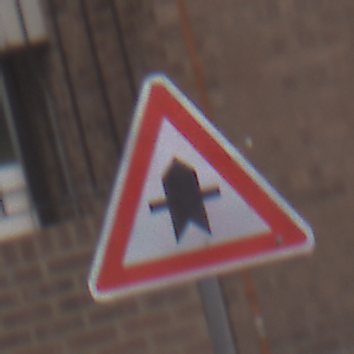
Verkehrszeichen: Vorfahrt
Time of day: MorningAfternoon
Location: Outdoor (Urban)
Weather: Overcast
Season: NotSpecified
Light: Natural